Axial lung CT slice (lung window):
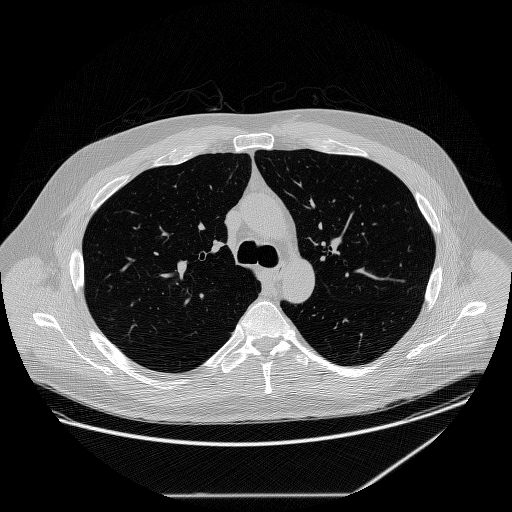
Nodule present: no